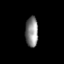
Tissue: prostate
Cell type: T cells
Senescence score: 0.8146
Nuclear area (px): 378
Mean DAPI intensity: 134.484